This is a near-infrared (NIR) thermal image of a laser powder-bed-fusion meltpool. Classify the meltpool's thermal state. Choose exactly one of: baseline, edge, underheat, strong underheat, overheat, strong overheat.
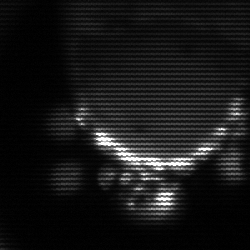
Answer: edge